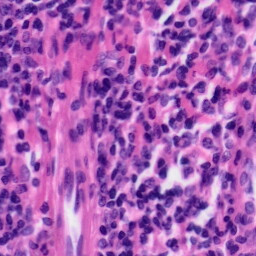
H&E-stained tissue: Tonsil